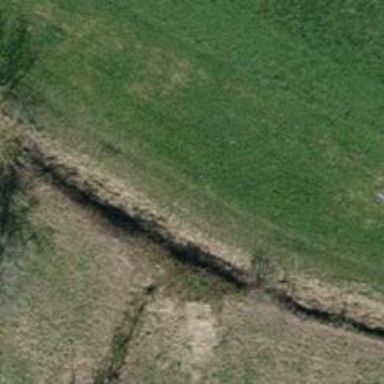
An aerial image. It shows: Ditch serving as waterway.